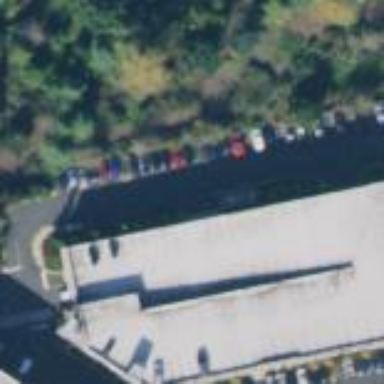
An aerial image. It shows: Multi-storey parking building with concrete surface.